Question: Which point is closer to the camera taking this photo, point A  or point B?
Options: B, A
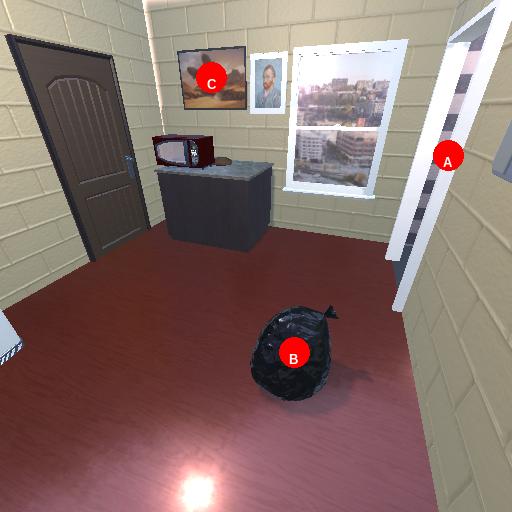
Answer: B